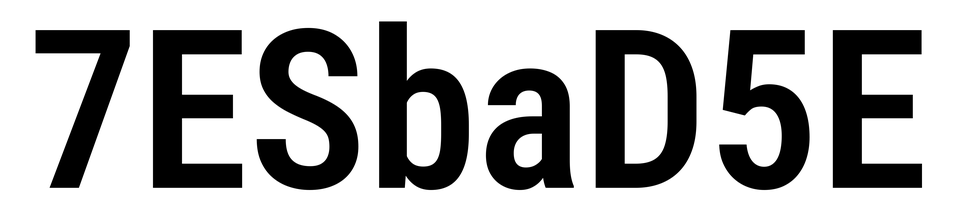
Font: Roboto_Condensed_SemiBold